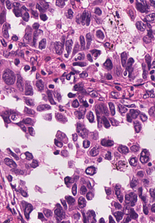
Tumor epithelial tissue: yes
Tumor-associated stroma tissue: yes
Normal tissue: no